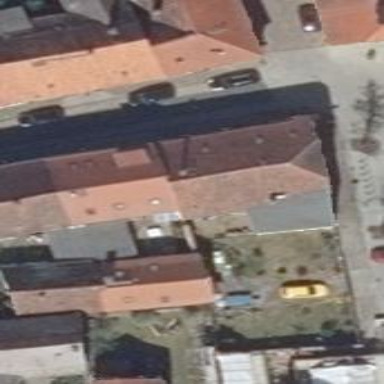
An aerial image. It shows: Guest house within apartment building.